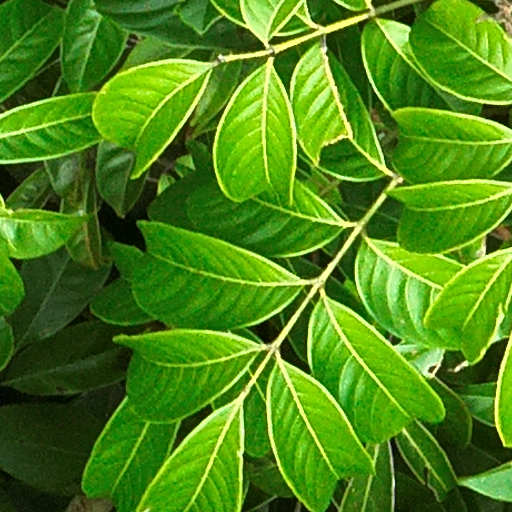
Species: Protium stevensonii
GBIF accepted scientific name: Tetragastris panamensis
Crown area (m\u00b2): 238.606